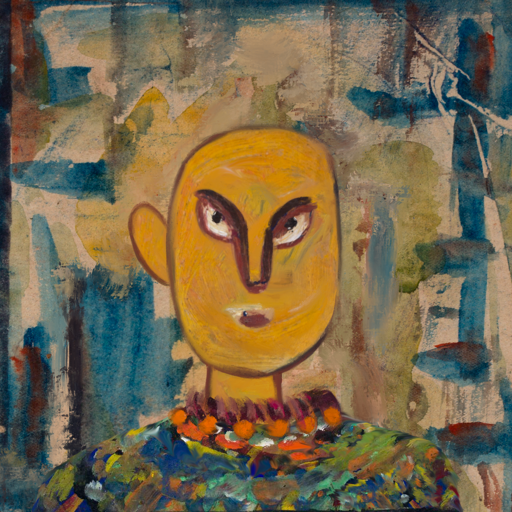
Background: Orphan, Head And Neck Front: After_Raid, Face Front: After_Raid, Bust: An_Impression, Hair Front: Blank, Head Accessory: Blank, Second Necklace: Blank, Necklace: Doll, Baby: Blank